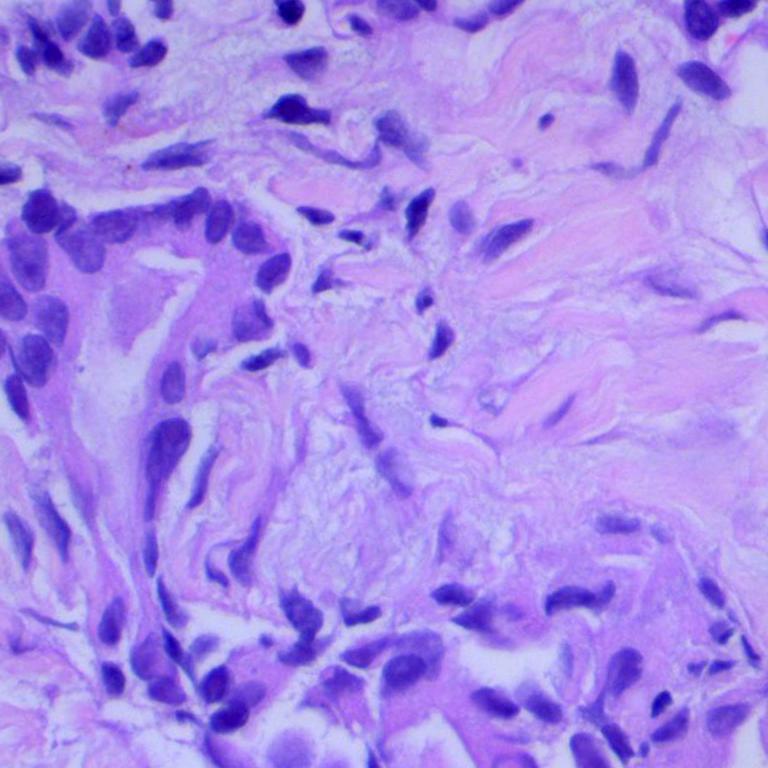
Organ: lung
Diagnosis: adenocarcinomas